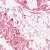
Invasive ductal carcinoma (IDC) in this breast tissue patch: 0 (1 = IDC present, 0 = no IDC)